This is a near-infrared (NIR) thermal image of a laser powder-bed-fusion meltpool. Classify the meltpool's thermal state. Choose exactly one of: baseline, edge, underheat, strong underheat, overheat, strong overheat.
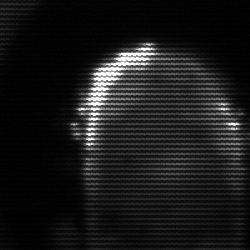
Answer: baseline